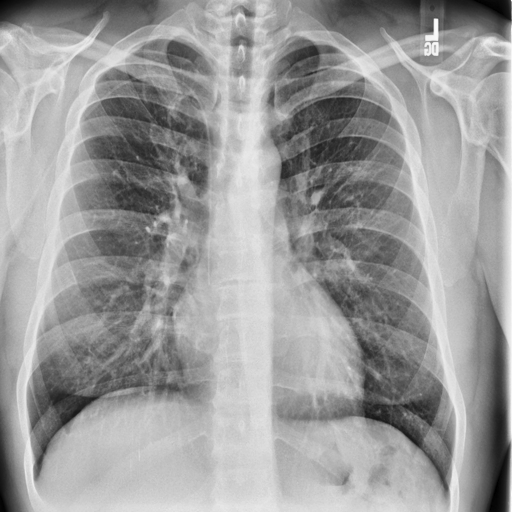
Finding: NORMAL